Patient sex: M
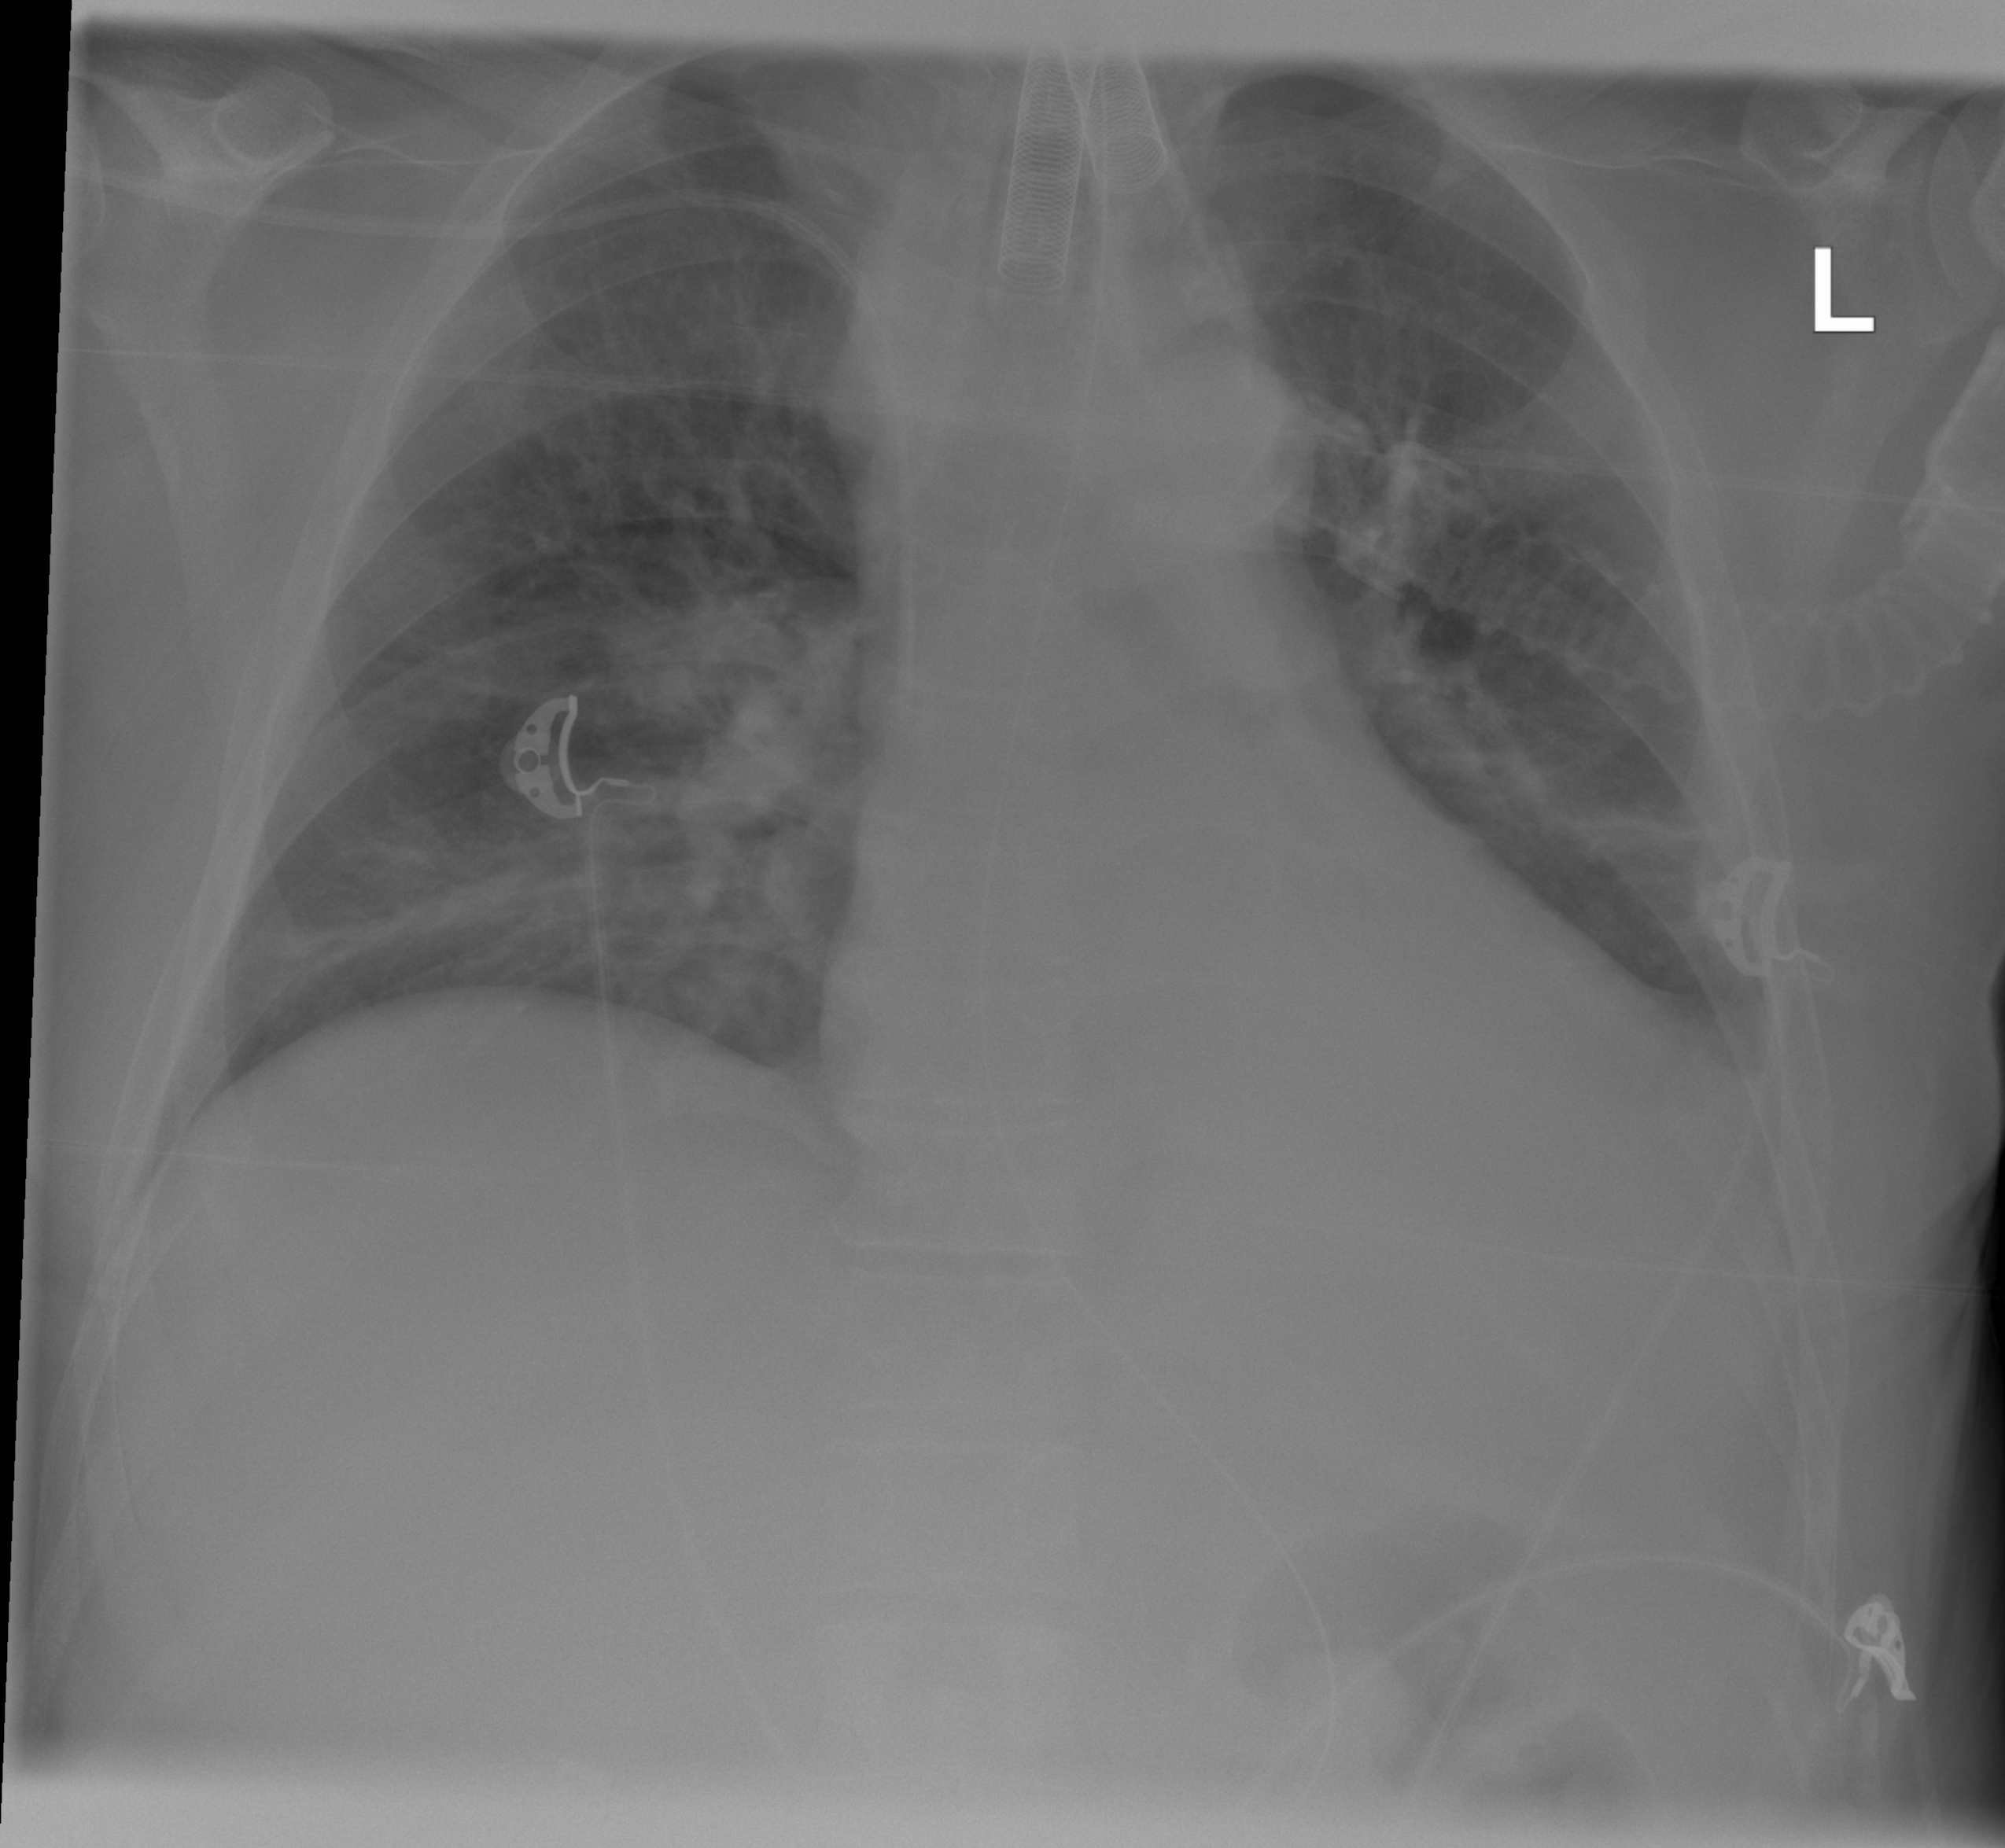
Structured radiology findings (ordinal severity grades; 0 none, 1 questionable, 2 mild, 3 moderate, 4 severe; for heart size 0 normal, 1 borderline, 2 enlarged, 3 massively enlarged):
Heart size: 2
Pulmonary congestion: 0
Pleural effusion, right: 0
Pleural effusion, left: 2
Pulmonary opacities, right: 0
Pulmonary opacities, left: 0
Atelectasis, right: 2
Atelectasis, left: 2